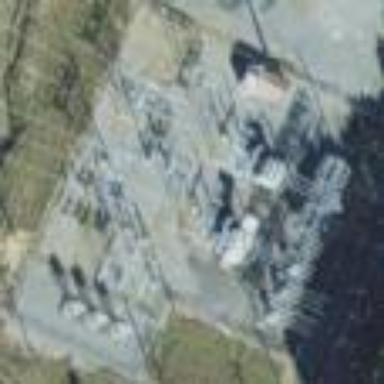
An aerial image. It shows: Power substation.